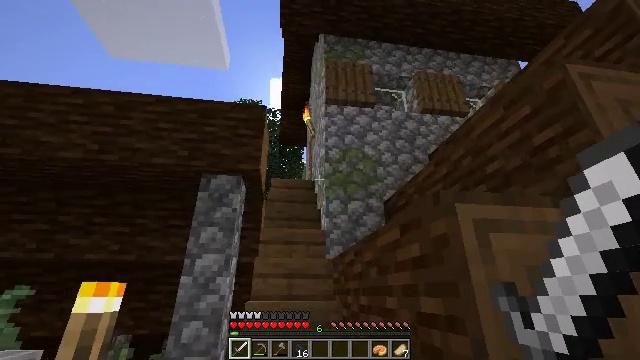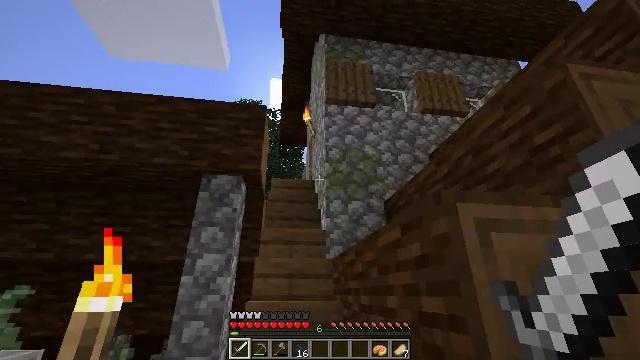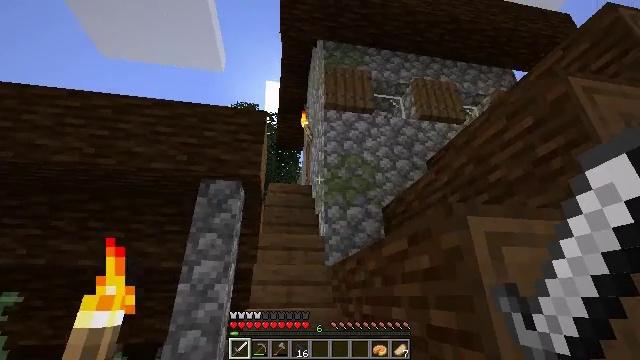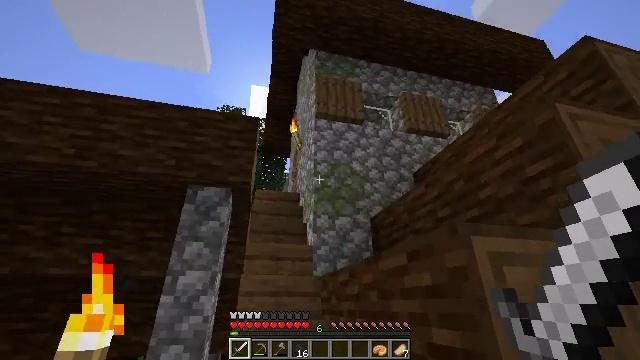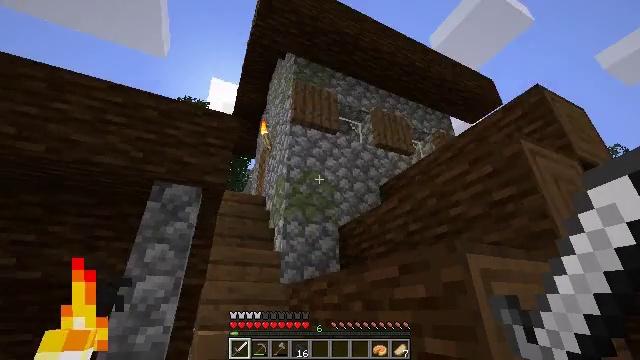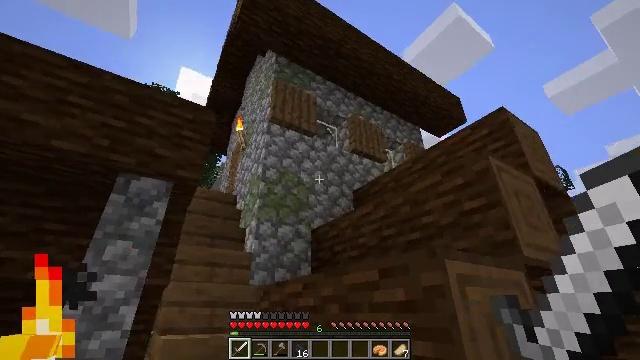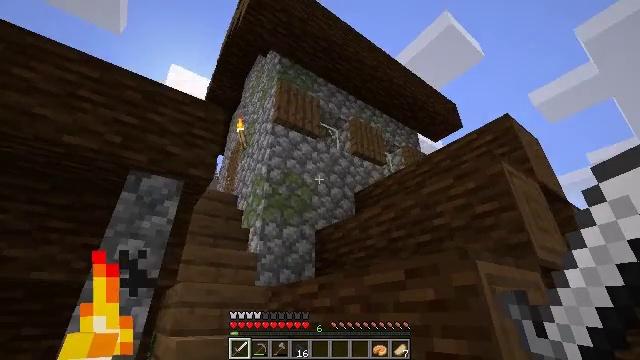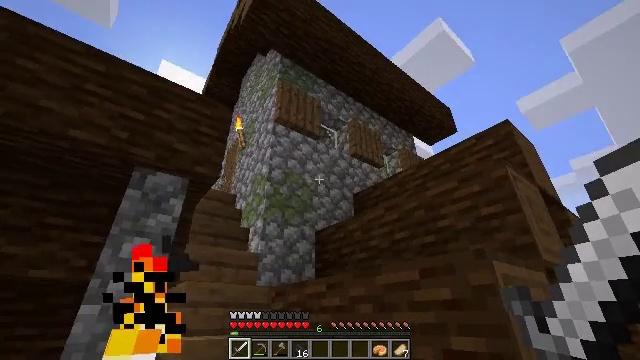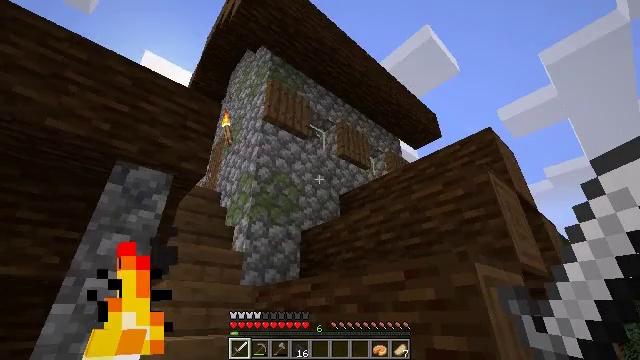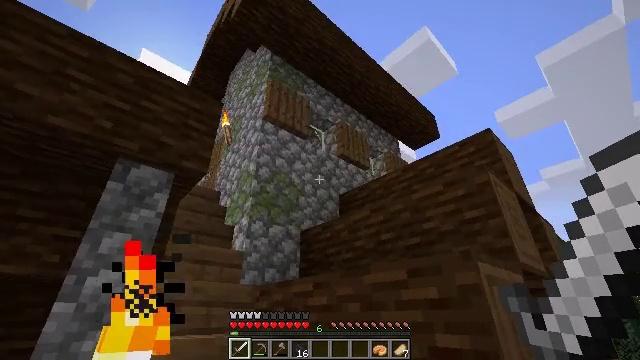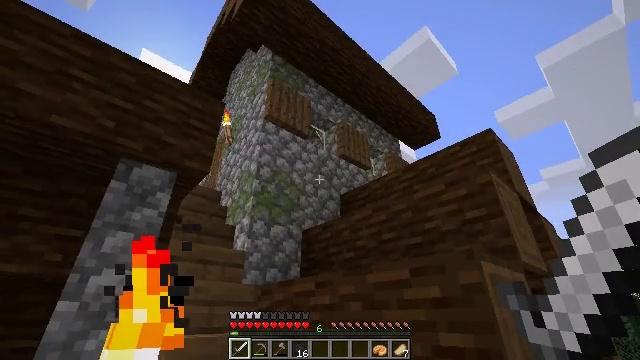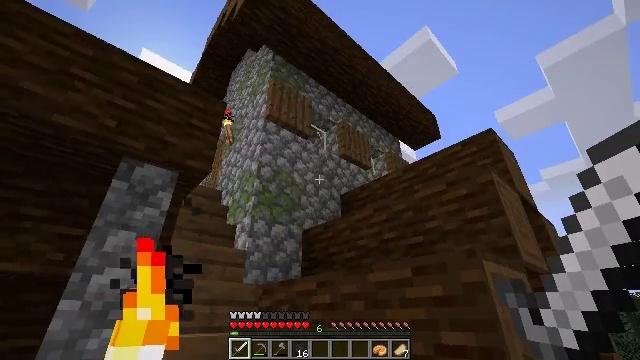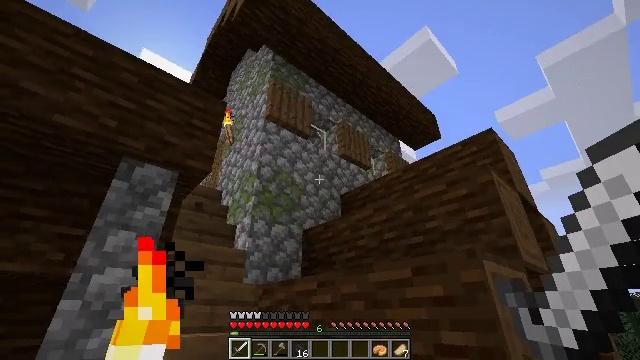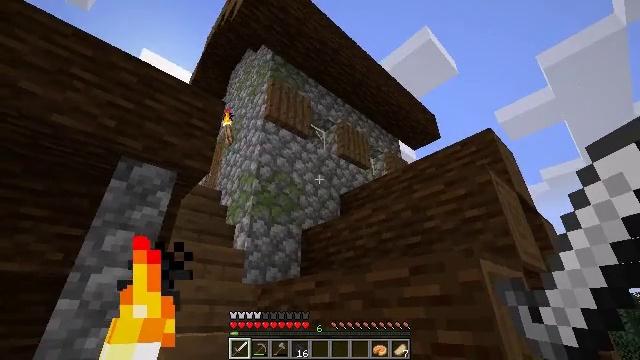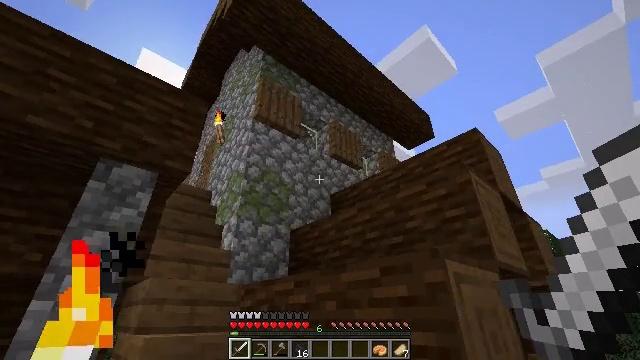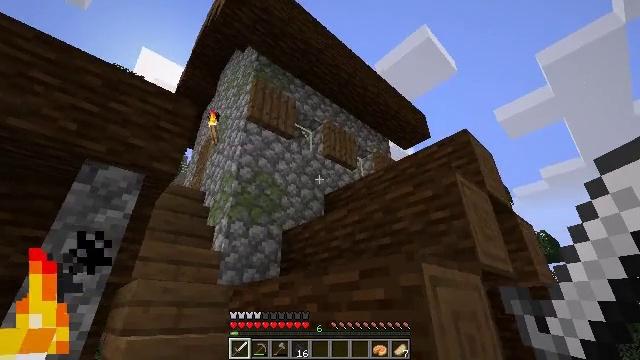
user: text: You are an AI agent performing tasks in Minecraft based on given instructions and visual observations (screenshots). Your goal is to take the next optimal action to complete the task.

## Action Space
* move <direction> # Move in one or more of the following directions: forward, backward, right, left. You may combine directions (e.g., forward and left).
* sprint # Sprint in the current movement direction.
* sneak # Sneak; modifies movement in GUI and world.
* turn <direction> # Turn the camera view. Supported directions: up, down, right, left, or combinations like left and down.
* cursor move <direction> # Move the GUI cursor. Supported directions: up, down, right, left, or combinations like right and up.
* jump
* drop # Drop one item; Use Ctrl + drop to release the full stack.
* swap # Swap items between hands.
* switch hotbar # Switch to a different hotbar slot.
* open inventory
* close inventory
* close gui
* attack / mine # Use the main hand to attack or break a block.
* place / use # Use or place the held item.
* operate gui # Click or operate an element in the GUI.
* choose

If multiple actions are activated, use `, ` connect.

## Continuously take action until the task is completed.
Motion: motion action
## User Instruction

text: Break the spruce leaves to clear the area.
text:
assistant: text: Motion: no_op
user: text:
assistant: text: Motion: move left, turn right
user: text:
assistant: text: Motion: move left, turn right and up
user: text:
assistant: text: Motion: move left, turn right and up
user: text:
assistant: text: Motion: move left, turn right
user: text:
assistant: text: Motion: move left, turn right
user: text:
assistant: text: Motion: turn right
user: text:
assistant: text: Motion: turn right
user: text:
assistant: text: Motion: no_op
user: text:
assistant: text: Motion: no_op
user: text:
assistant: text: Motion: no_op
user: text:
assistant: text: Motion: no_op
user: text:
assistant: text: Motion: move right
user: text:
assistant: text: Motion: move right
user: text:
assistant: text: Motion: move right
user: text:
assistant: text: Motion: no_op
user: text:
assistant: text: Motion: move right
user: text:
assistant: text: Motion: move right, turn left and down
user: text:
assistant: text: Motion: move right, turn left and down
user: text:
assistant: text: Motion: move right, turn left and down
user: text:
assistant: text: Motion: move right, turn down
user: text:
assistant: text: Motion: move right, turn left and down
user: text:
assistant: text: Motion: move right, turn left and down
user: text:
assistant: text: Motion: turn down
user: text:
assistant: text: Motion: no_op
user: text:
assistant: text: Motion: turn left and down
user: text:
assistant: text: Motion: turn left and down
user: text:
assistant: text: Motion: turn left and down
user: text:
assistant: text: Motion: turn left and down
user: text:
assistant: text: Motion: move forward and move left